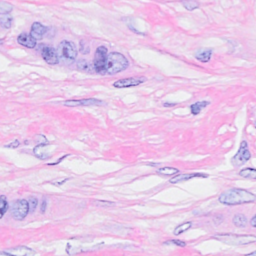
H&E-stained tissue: Breast